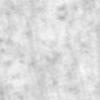
Label: no_change